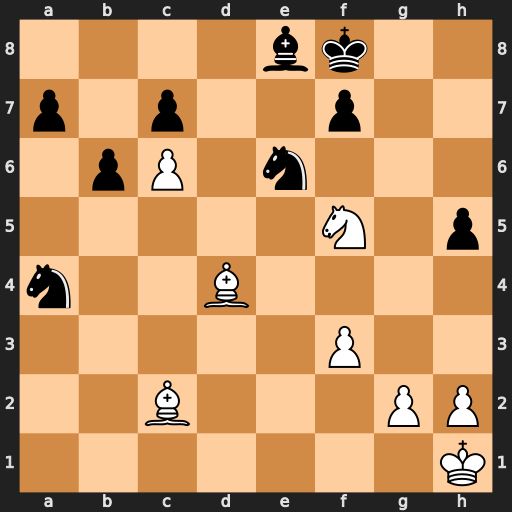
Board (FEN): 4bk2/p1p2p2/1pP1n3/5N1p/n2B4/5P2/2B3PP/7K
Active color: w
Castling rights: -
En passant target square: -
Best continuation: Bxa4 Nxd4 Nxd4